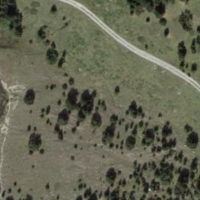
EUNIS habitat code: 26
Species observed at this site:
Carduus defloratus
Saxifraga aizoides